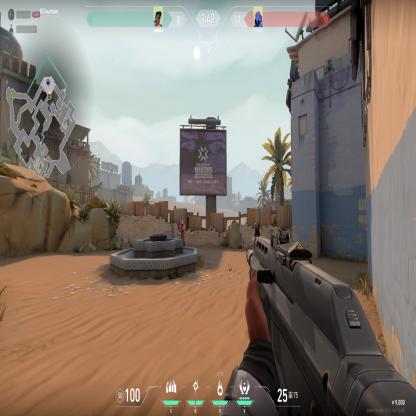
Label: enemy